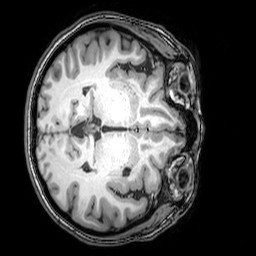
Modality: T1w
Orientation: axial
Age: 46
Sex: female
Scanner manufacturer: philips
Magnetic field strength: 3 T
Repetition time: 0.008113 s
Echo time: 0.003709 s